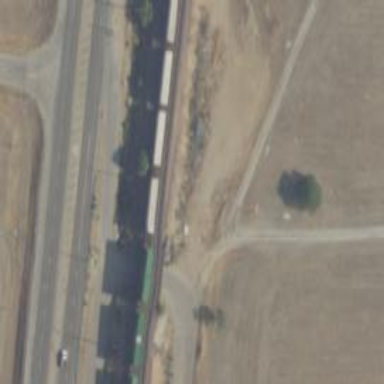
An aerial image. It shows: Bridge over railway line.